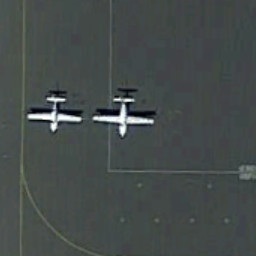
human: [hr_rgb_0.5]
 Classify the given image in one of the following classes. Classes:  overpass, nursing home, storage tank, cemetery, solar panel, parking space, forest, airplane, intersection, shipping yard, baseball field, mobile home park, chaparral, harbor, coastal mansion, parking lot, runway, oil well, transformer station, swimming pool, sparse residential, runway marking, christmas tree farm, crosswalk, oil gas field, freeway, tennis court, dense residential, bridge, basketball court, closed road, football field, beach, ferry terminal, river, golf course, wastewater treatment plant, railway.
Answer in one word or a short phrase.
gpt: airplane